Question: This is a heatmap showing the profit of each employee (rows) for different tasks (columns). Task 1 requires exactly 2 people; Task 2 requires exactly 3 people; Task 3 requires exactly 1 person; Task 4 requires exactly 1 person; Task 5 requires exactly 3 people. Under the constraint that each task must have exactly the required number of people, what is the maximum total profit achievable by assigning employees? Note: All profit values are multiples of 10. Each task's total profit is the sum of the profits contributed by one or more people assigned to that task; not every task must be completed. Each person can be assigned to at most one task.
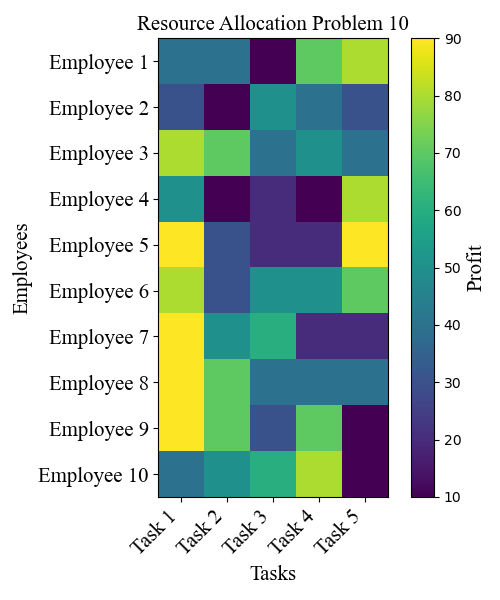
Answer: 760